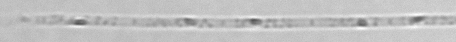
Label: Leptocylindrus